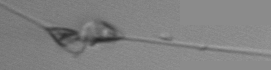
Label: Asterionellopsis_glacialis